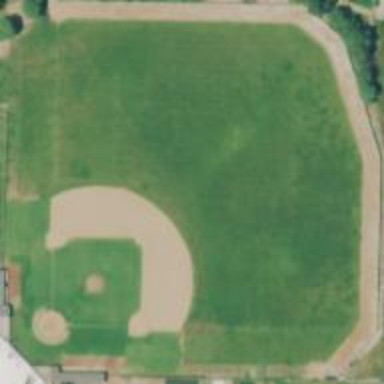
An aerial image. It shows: Baseball pitch for leisure and sports activities.